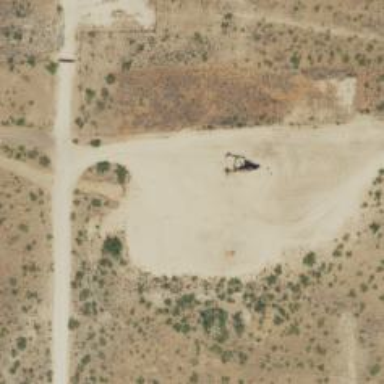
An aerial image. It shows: Petroleum well.